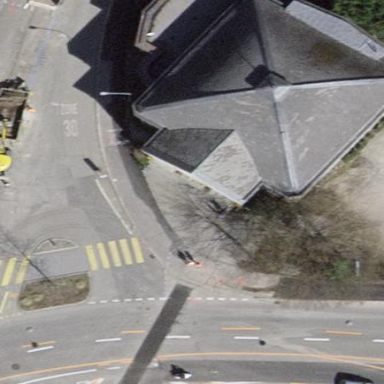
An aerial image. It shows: Building serving as place of worship.